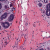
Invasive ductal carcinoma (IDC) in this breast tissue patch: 0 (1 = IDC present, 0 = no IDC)